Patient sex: F
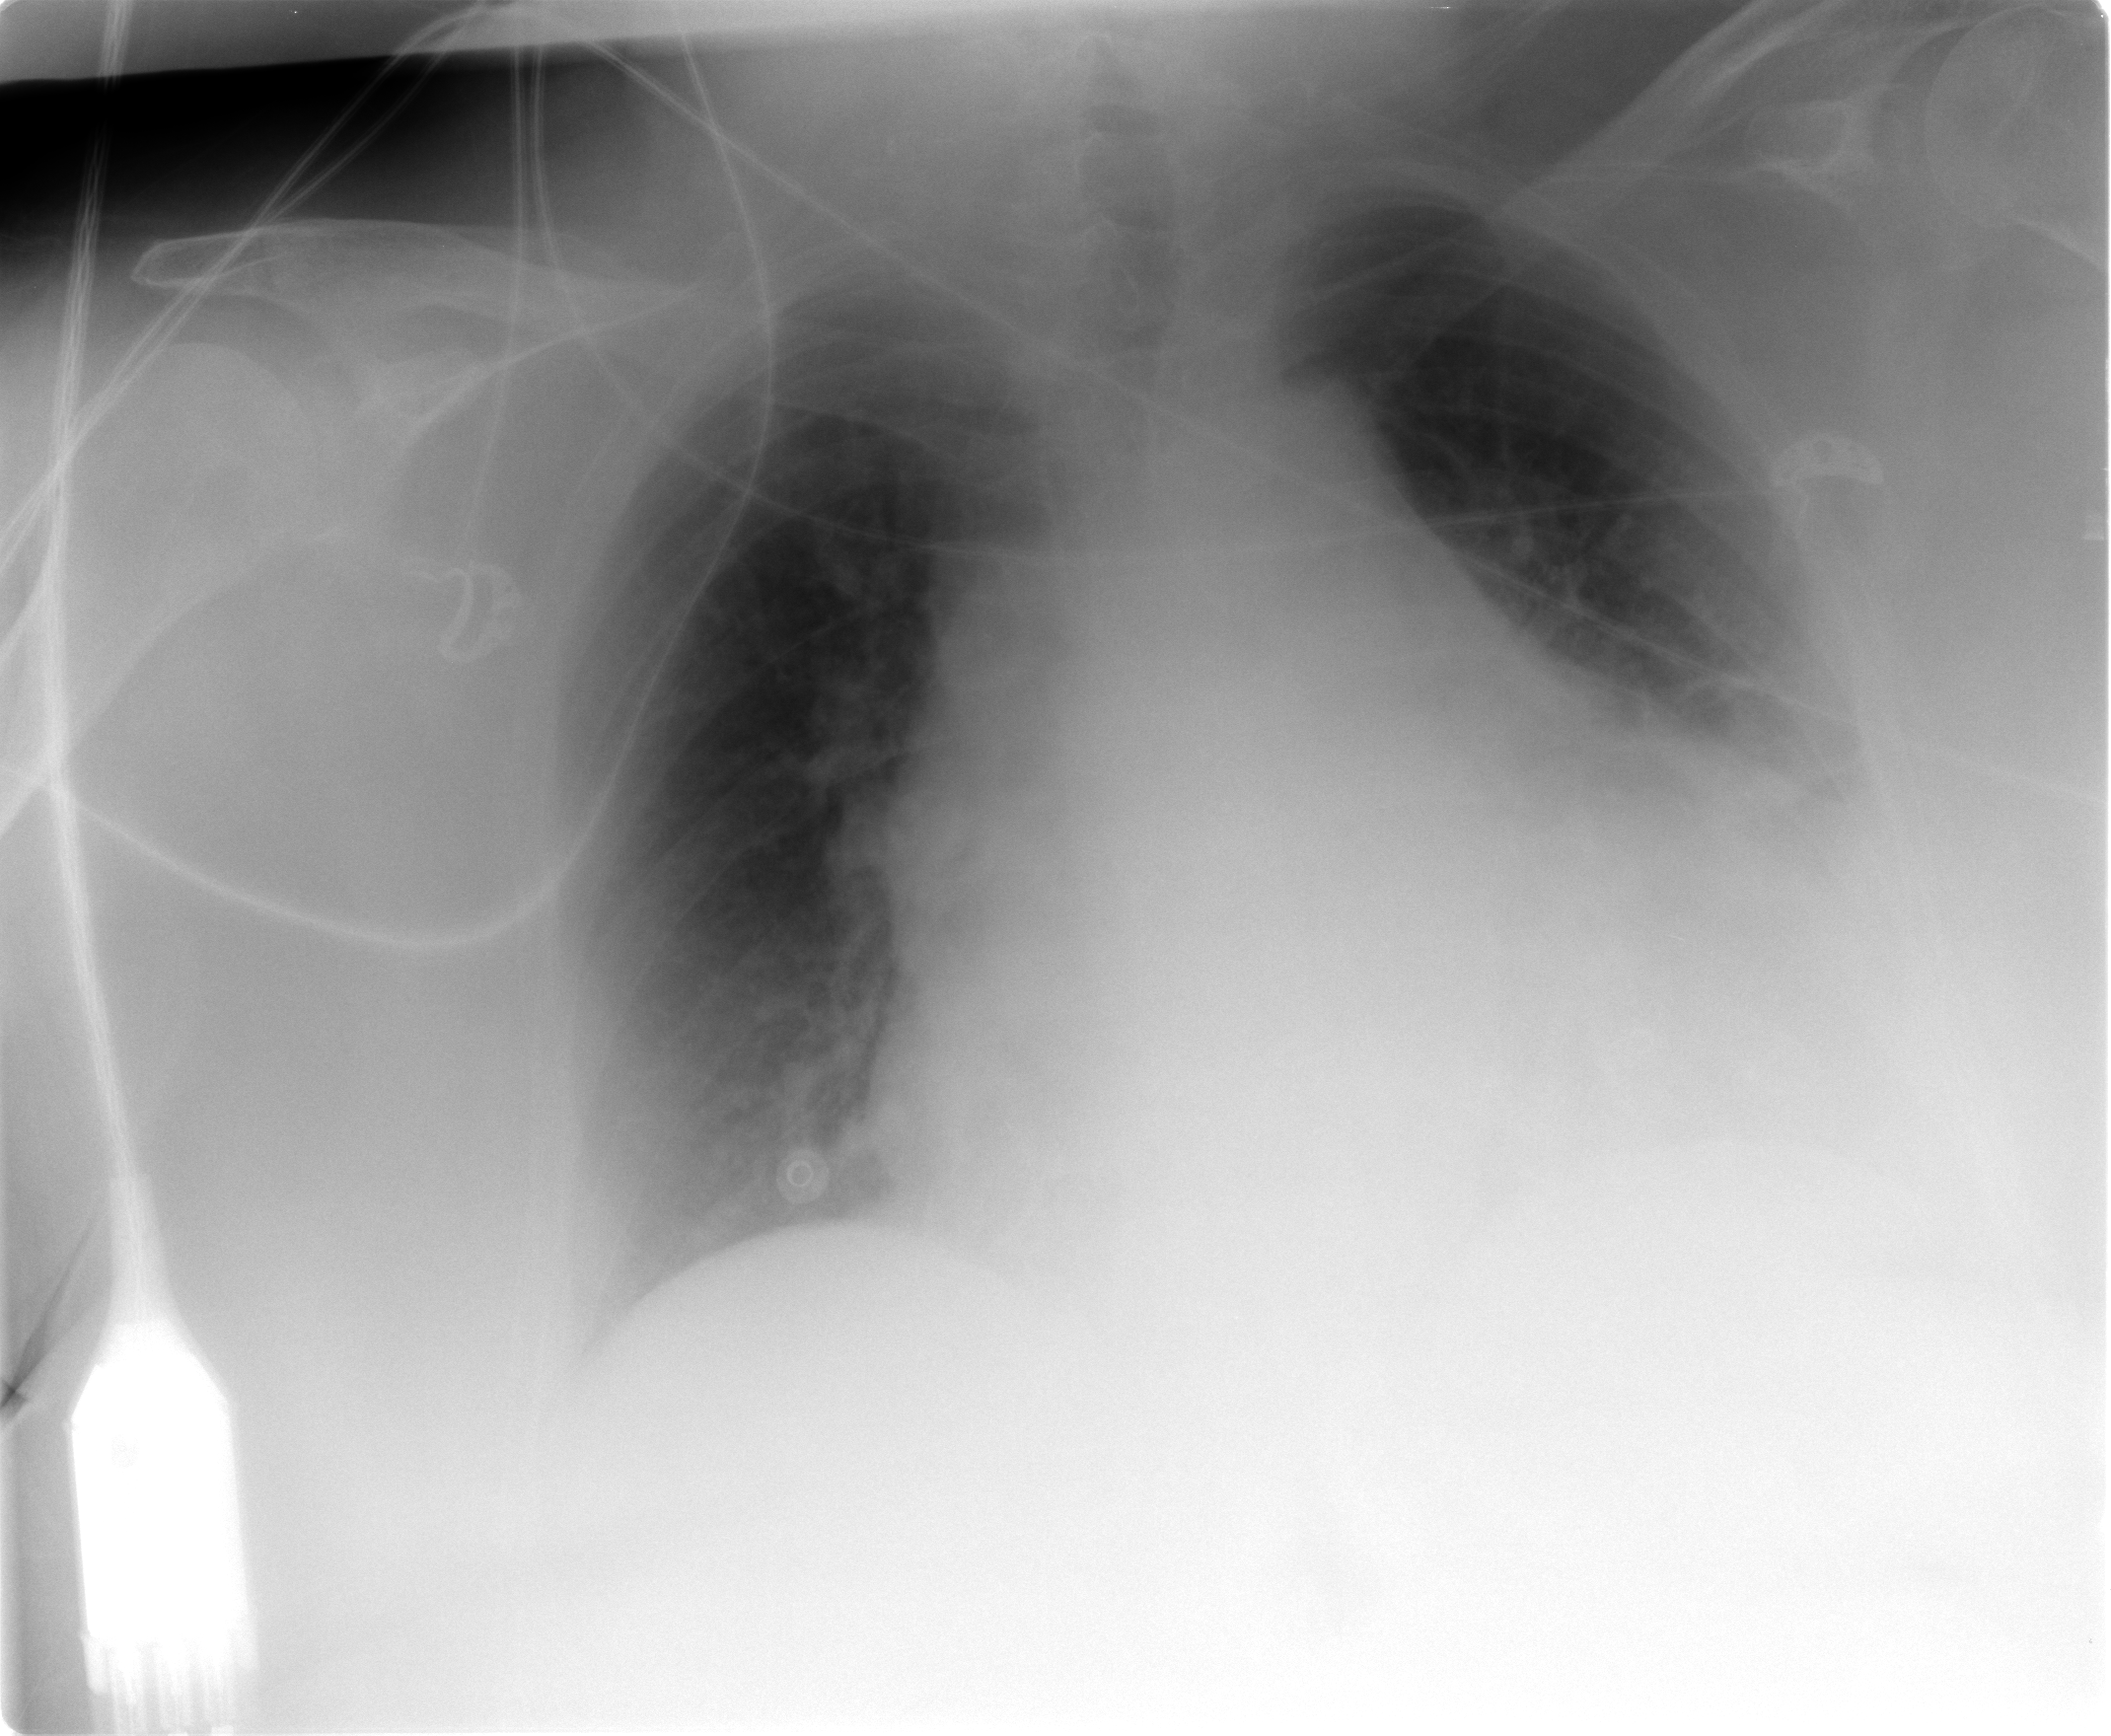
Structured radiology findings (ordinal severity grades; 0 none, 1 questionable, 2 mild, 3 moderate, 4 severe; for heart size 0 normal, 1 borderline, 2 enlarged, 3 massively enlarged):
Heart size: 3
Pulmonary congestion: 2
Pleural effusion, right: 0
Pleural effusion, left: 0
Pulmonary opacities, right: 0
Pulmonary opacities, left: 0
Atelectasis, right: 1
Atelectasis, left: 2